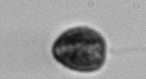
Label: Pseudochattonella_farcimen